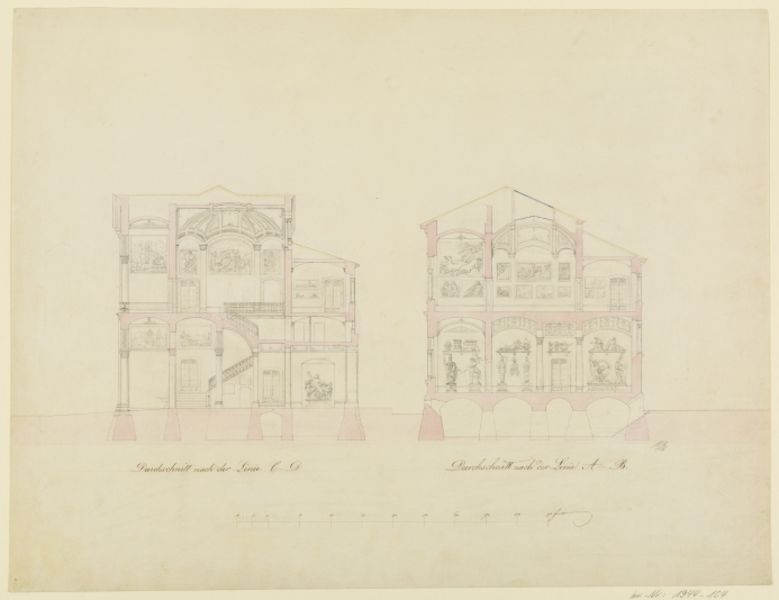
Titel: Kunsthalle in Karlsruhe
Künstler: Heinrich Hübsch
Standort: Karlsruhe
Institution: Staatliche Kunsthalle Karlsruhe
Schlagwörter: arches, architecture, columns, people, red, stair, stairs, steps, white, window, black, interior, old, painting, windows, pictures, pink, two, floor, staircase, building, house, german, houses, roof, roofs, plants, side, villa, drawing, illustration, sketch, writing, music, design, dome, doors, plan, section, notes, walls, architect, basement, buildings, cross section, drawings, elevation, elevations, floors, front, mansion, plans, scale, signature, statues, back, map, pencil, draw, lines, space, pillar, cut, description, faded, text, stars, key, dom, inside, architectural, blueprint, rooms, pillars, statu, straight, stairwell, sktech, layout, cellar, technical, blueprints, sides, blacony, old-fashioned, cutaway, two-story, two stories, archtectural, singaturre, come, two views, cross-sectional, architectural plans